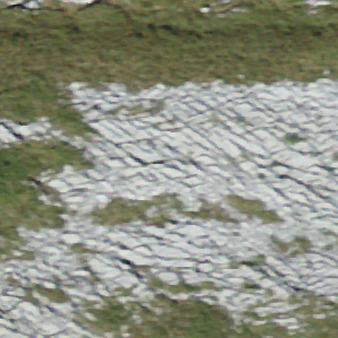
Label: other